Question: I'm running into a crash when using '+[NSTimer scheduledTimerWithTimeInterval:invocation:repeats]' on iOS 7. The code is straightforward enough; here is the copy paste (with variable renames) in its entirety.
'''
SEL selector = @selector(callback);
NSMethodSignature *signature = [self methodSignatureForSelector:selector];
NSInvocation *invocation = [NSInvocation invocationWithMethodSignature:signature];
[invocation setTarget:self];
[NSTimer scheduledTimerWithTimeInterval:0.5 invocation:invocation repeats:NO];
'''
When the timer fires, my app crashes with the following stack trace:

I thought that maybe one of the variables was no longer retained (even though NSTimer's documentation mentions that it retains all referenced parameters), so I strongly retained all of the variables to 'self'. Unfortunately, the crash persists.
Thanks in advance!
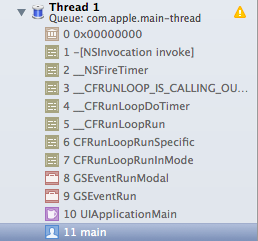
Answer: You are missing this line '[self.invocation setSelector:selector];'
This will work
'''
SEL selector = @selector(callback);
NSMethodSignature *signature = [self methodSignatureForSelector:selector];
NSInvocation *invocation = [NSInvocation invocationWithMethodSignature:signature];
[invocation setTarget:self];
[invocation setSelector:selector];
[NSTimer scheduledTimerWithTimeInterval:0.5 invocation:invocation repeats:NO];
- (void)callback
{
NSLog(@"triggered");
}
'''
'''
triggered
'''